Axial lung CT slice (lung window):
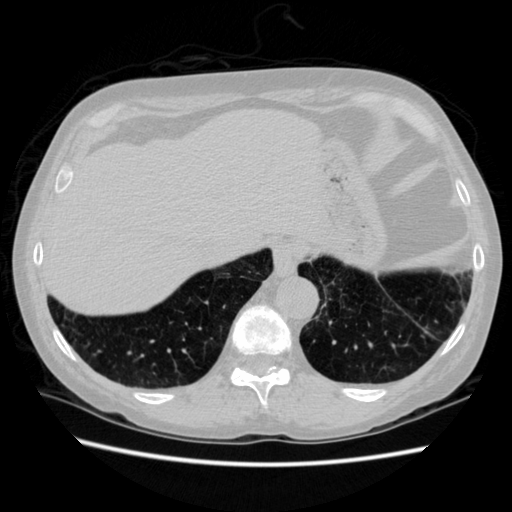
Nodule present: no